Question: The picture describes a maze problem, where green is the starting position and red is the end point. Find the length of the shortest path.
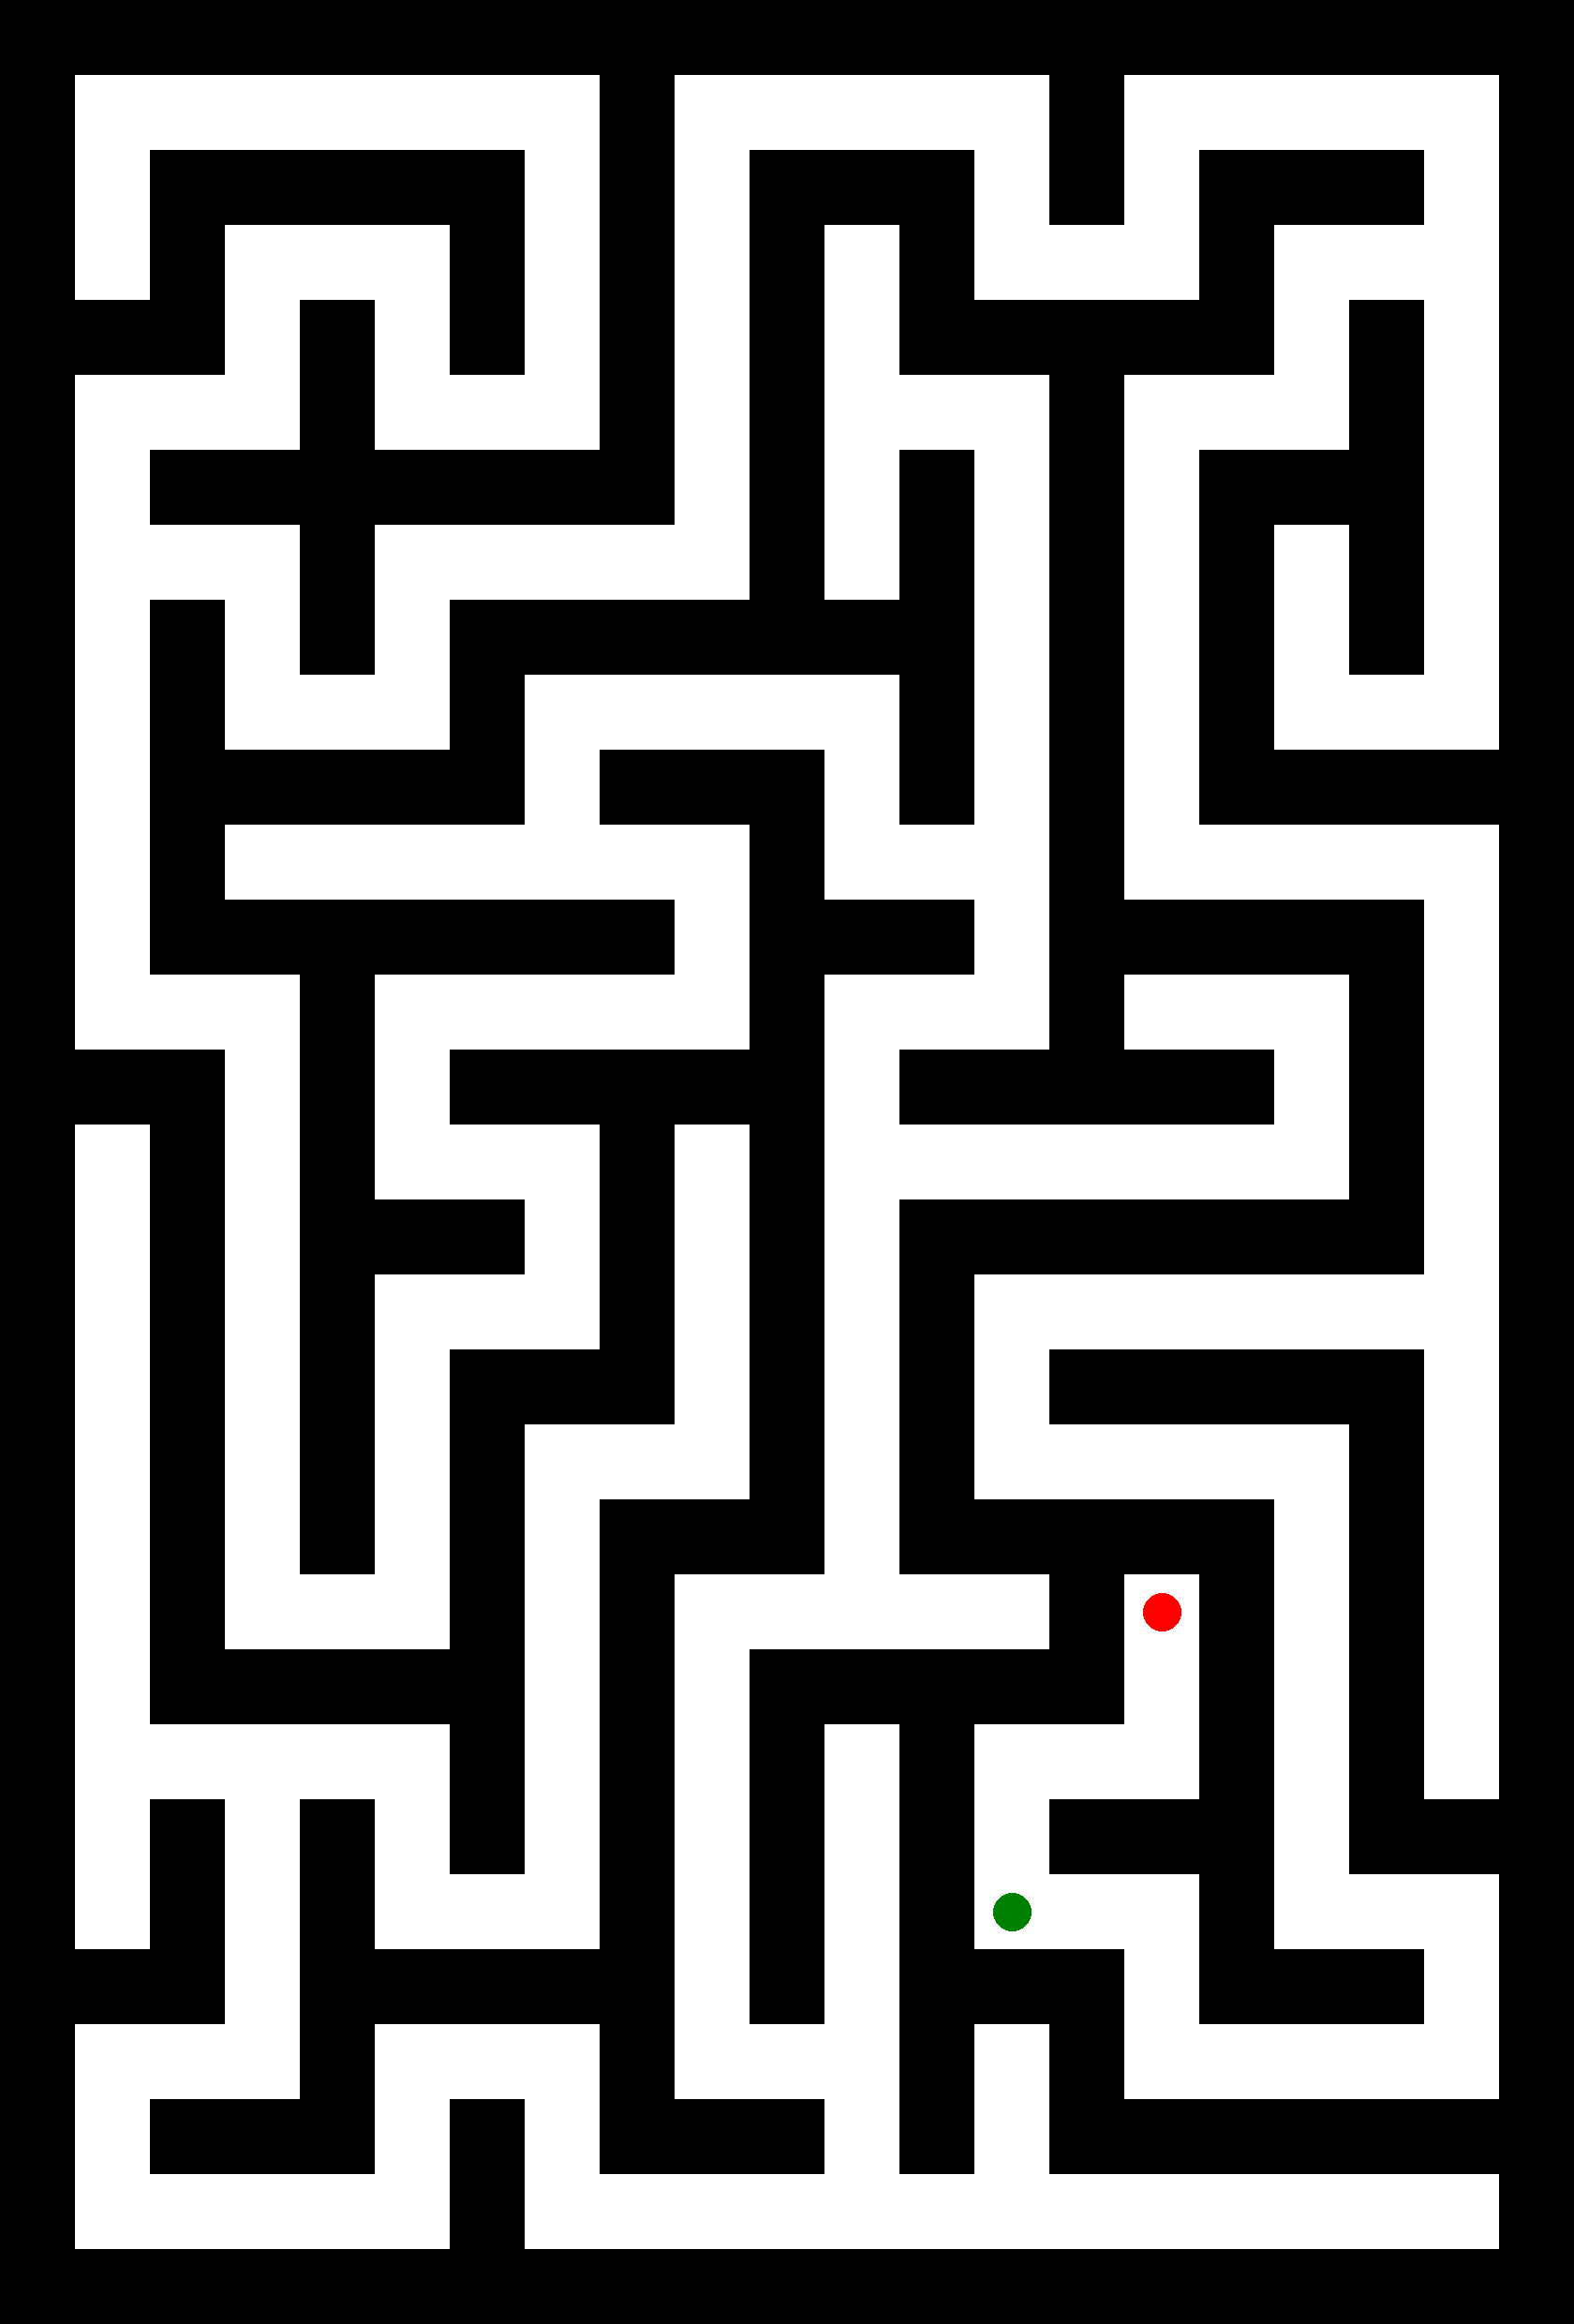
Answer: 6